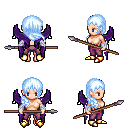
a pixel art fantasy rpg character, female body template, human, light skin, purple wings, magenta pants, white cyan right-swept hairstyle, white cloth bandages, gold boots, spear, four views (front, back, left, right), 2x2 character sprite sheet, small pixel art, hard edges, no anti-aliasing